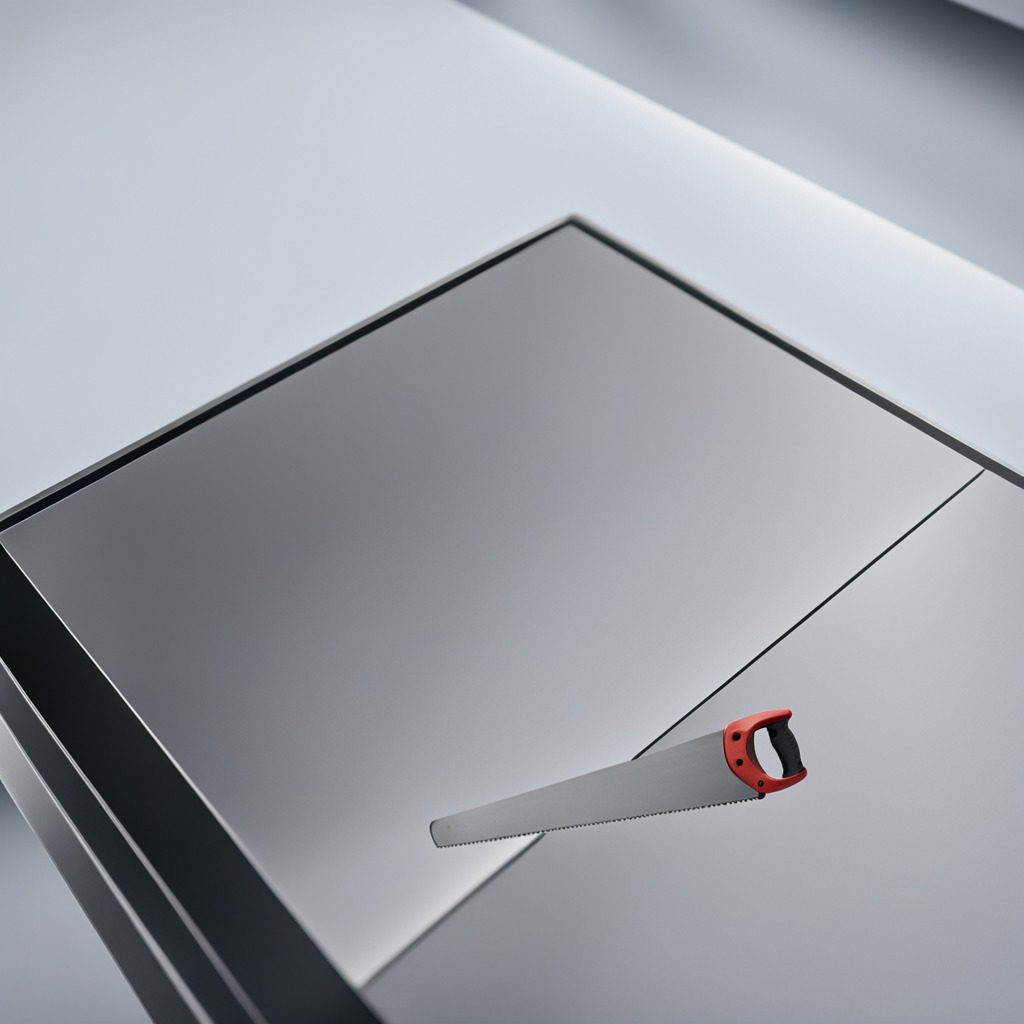
A metal saw lies on the stainless steel table in a high-end prototyping lab.